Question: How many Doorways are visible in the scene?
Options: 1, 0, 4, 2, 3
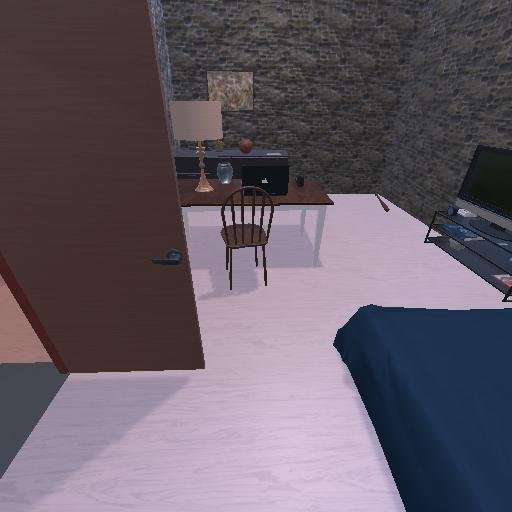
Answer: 1